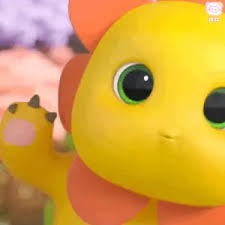
Label: nailong